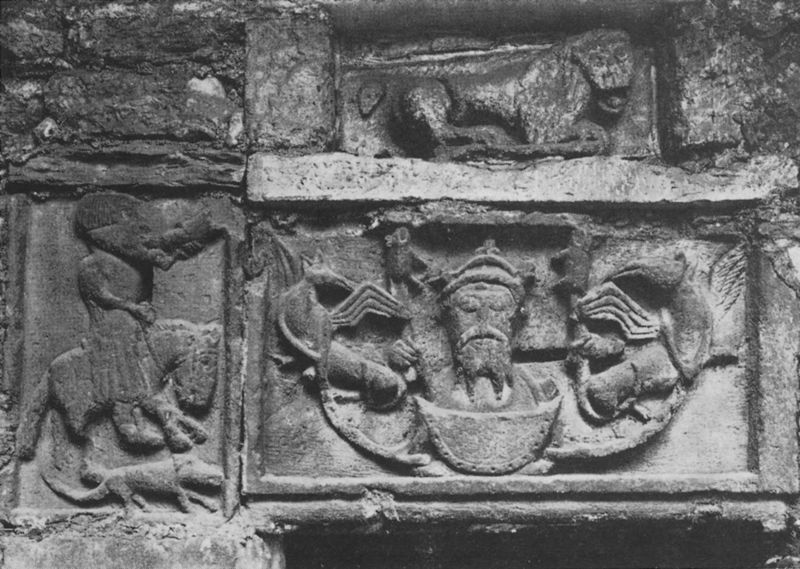
Titel: Tor neben St. Peter und Paul, Remagen
Standort: Remagen, St. Peter und Paul (EU - D - NRW)
Schlagwörter: flügel, gott, kopf, mann, vogel, tür, hund, tier, tiere, bart, wand, augen, geschichte, gesicht, mensch, stein, steine, vögel, krone, pferd, reiter, affe, schwanz, relief, bilder, liegen, mauer, könig, detail, symmetrie, foto, fotografie, fugen, maske, gefäss, schwarz-weiß, helm, ritter, rom, wappen, grab, mauern, mittelalter, krieger, romanik, echse, löwe, gottheit, chimäre, drachen, drache, fratze, fledermaus, fabeltiere, releif, greife, türsturz, geflügelte wesen